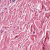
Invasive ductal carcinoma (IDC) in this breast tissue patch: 0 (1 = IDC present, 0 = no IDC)